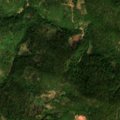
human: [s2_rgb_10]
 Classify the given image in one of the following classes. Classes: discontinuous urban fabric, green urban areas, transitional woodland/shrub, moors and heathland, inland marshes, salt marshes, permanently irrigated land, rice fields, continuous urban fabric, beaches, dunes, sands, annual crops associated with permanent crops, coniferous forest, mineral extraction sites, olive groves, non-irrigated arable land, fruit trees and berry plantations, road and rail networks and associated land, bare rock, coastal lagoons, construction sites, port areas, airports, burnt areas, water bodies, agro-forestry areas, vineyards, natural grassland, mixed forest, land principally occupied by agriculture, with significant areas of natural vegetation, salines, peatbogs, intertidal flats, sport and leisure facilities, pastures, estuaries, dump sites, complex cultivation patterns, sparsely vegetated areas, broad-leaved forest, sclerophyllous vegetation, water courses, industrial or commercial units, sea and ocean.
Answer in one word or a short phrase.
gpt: broad-leaved forest